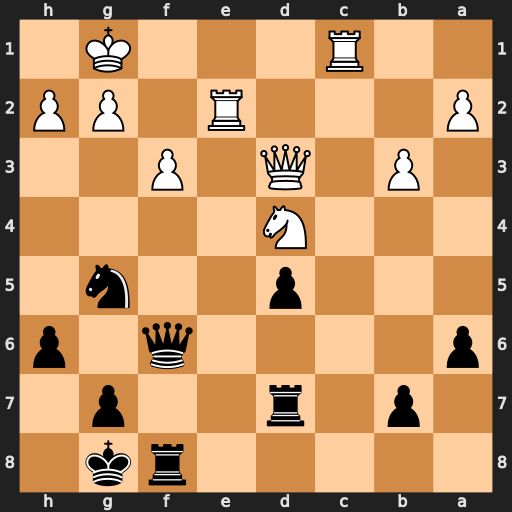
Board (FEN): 5rk1/1p1r2p1/p4q1p/3p2n1/3N4/1P1Q1P2/P3R1PP/2R3K1
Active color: b
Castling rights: -
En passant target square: -
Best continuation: Nh3+ Kf1 Nf4